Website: walmart
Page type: cart
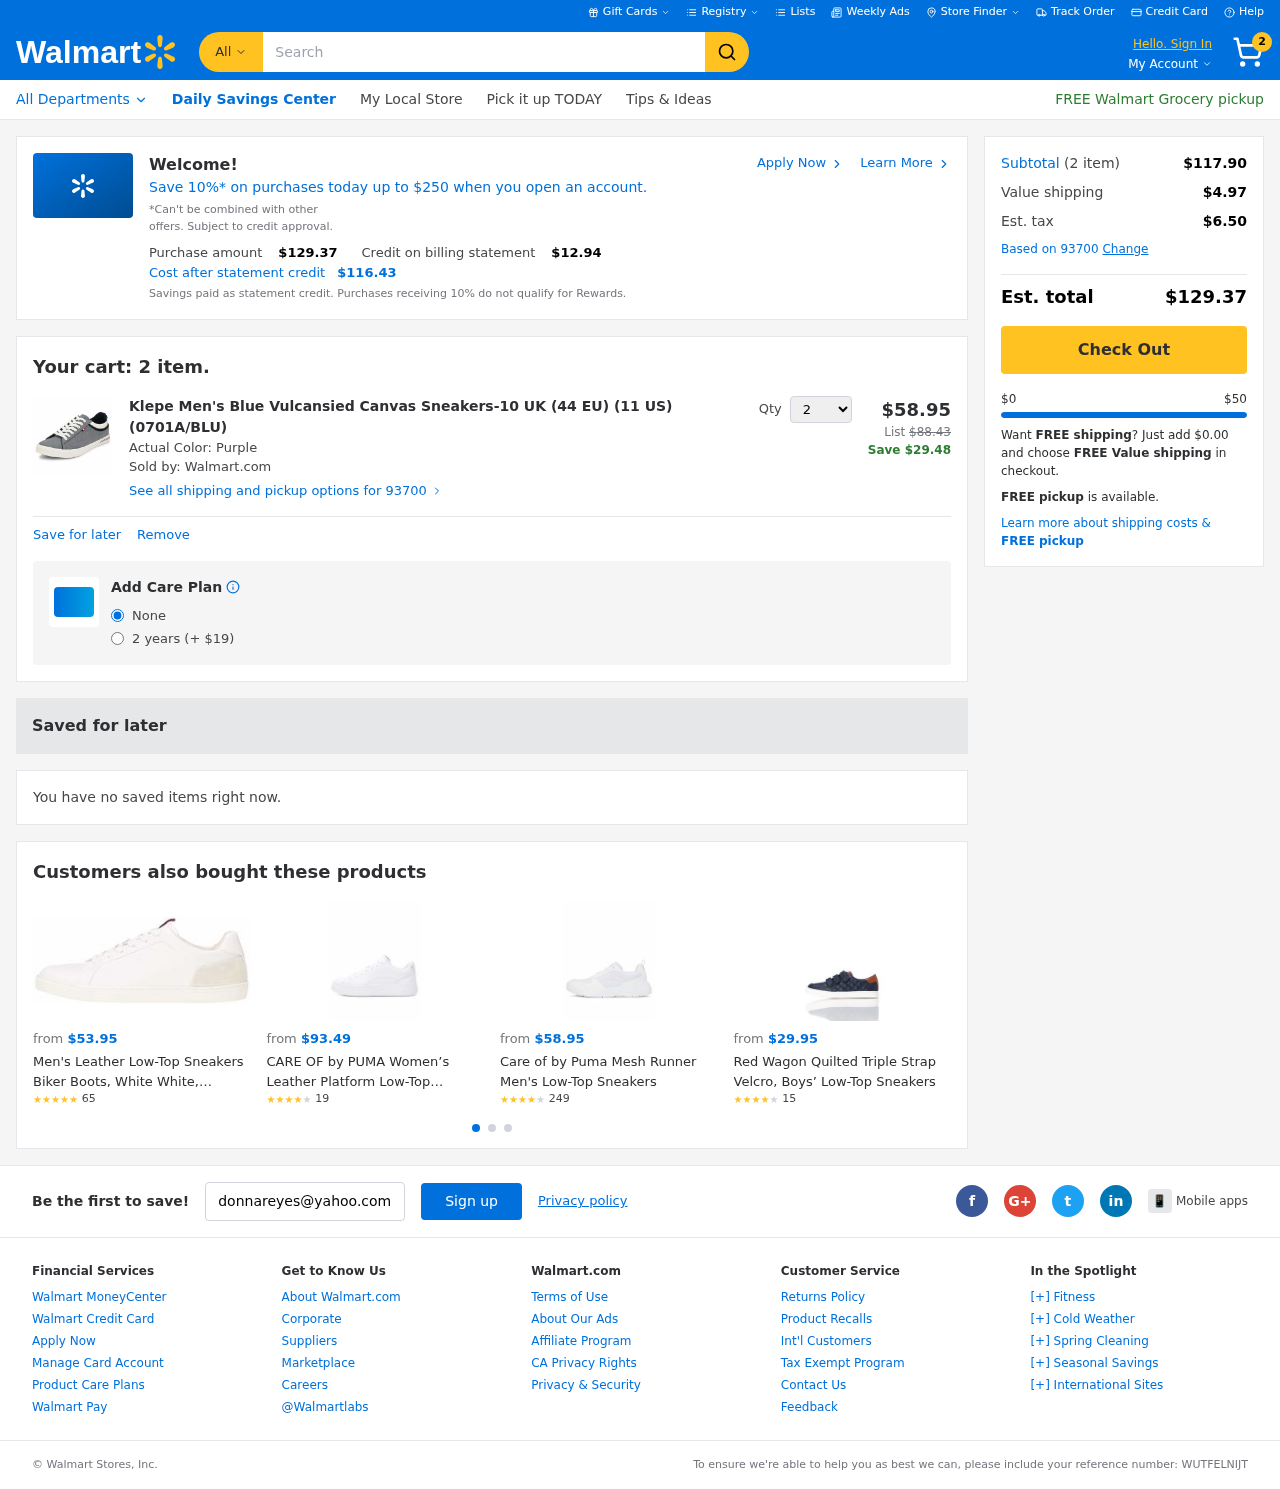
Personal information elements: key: PII_EMAIL
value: donnareyes@yahoo.com
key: PII_POSTCODE
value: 93700
Product elements: key: PRODUCT1_NAME
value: Klepe Men's Blue Vulcansied Canvas Sneakers-10 UK (44 EU) (11 US) (0701A/BLU)
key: PRODUCT1_PRICE
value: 58.95
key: PRODUCT1_QUANTITY
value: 2
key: PRODUCT2_NAME
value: Men's Leather Low-Top Sneakers Biker Boots, White White, Women 2
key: PRODUCT2_NUM_RATINGS
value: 65
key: PRODUCT2_PRICE
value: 53.95
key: PRODUCT2_RATING
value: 4.7
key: PRODUCT3_NAME
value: CARE OF by PUMA Women’s Leather Platform Low-Top Sneakers
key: PRODUCT3_NUM_RATINGS
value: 19
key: PRODUCT3_PRICE
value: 93.49
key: PRODUCT3_RATING
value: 4.4
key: PRODUCT4_NAME
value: Care of by Puma Mesh Runner Men's Low-Top Sneakers
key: PRODUCT4_NUM_RATINGS
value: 249
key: PRODUCT4_PRICE
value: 58.95
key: PRODUCT4_RATING
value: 4.4
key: PRODUCT5_NAME
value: Red Wagon Quilted Triple Strap Velcro, Boys’ Low-Top Sneakers
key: PRODUCT5_NUM_RATINGS
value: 15
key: PRODUCT5_PRICE
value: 29.95
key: PRODUCT5_RATING
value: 4.1
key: PRODUCT1_ORIGINAL_PRICE
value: $88.43
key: PRODUCT1_SAVINGS
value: Save $29.48
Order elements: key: ORDER_NUM_ITEMS
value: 2
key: ORDER_TOTAL
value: $129.37
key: PROMO_TOTAL_AFTER_CREDIT
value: $116.43
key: ORDER_SUBTOTAL
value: $117.90
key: ORDER_SHIPPING_COST
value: $4.97
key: ORDER_TAX
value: $6.50
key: FREE_SHIPPING_REMAINING
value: $0.00
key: ORDER_REFERENCE_NUMBER
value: WUTFELNIJT
Search elements: key: HEADER_SEARCH
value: Search
Other elements: key: PROMO_CREDIT
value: $12.94